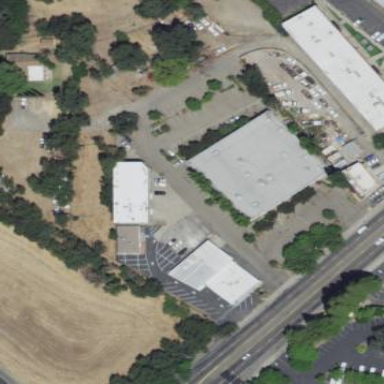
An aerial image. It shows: Commercial building.